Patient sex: M
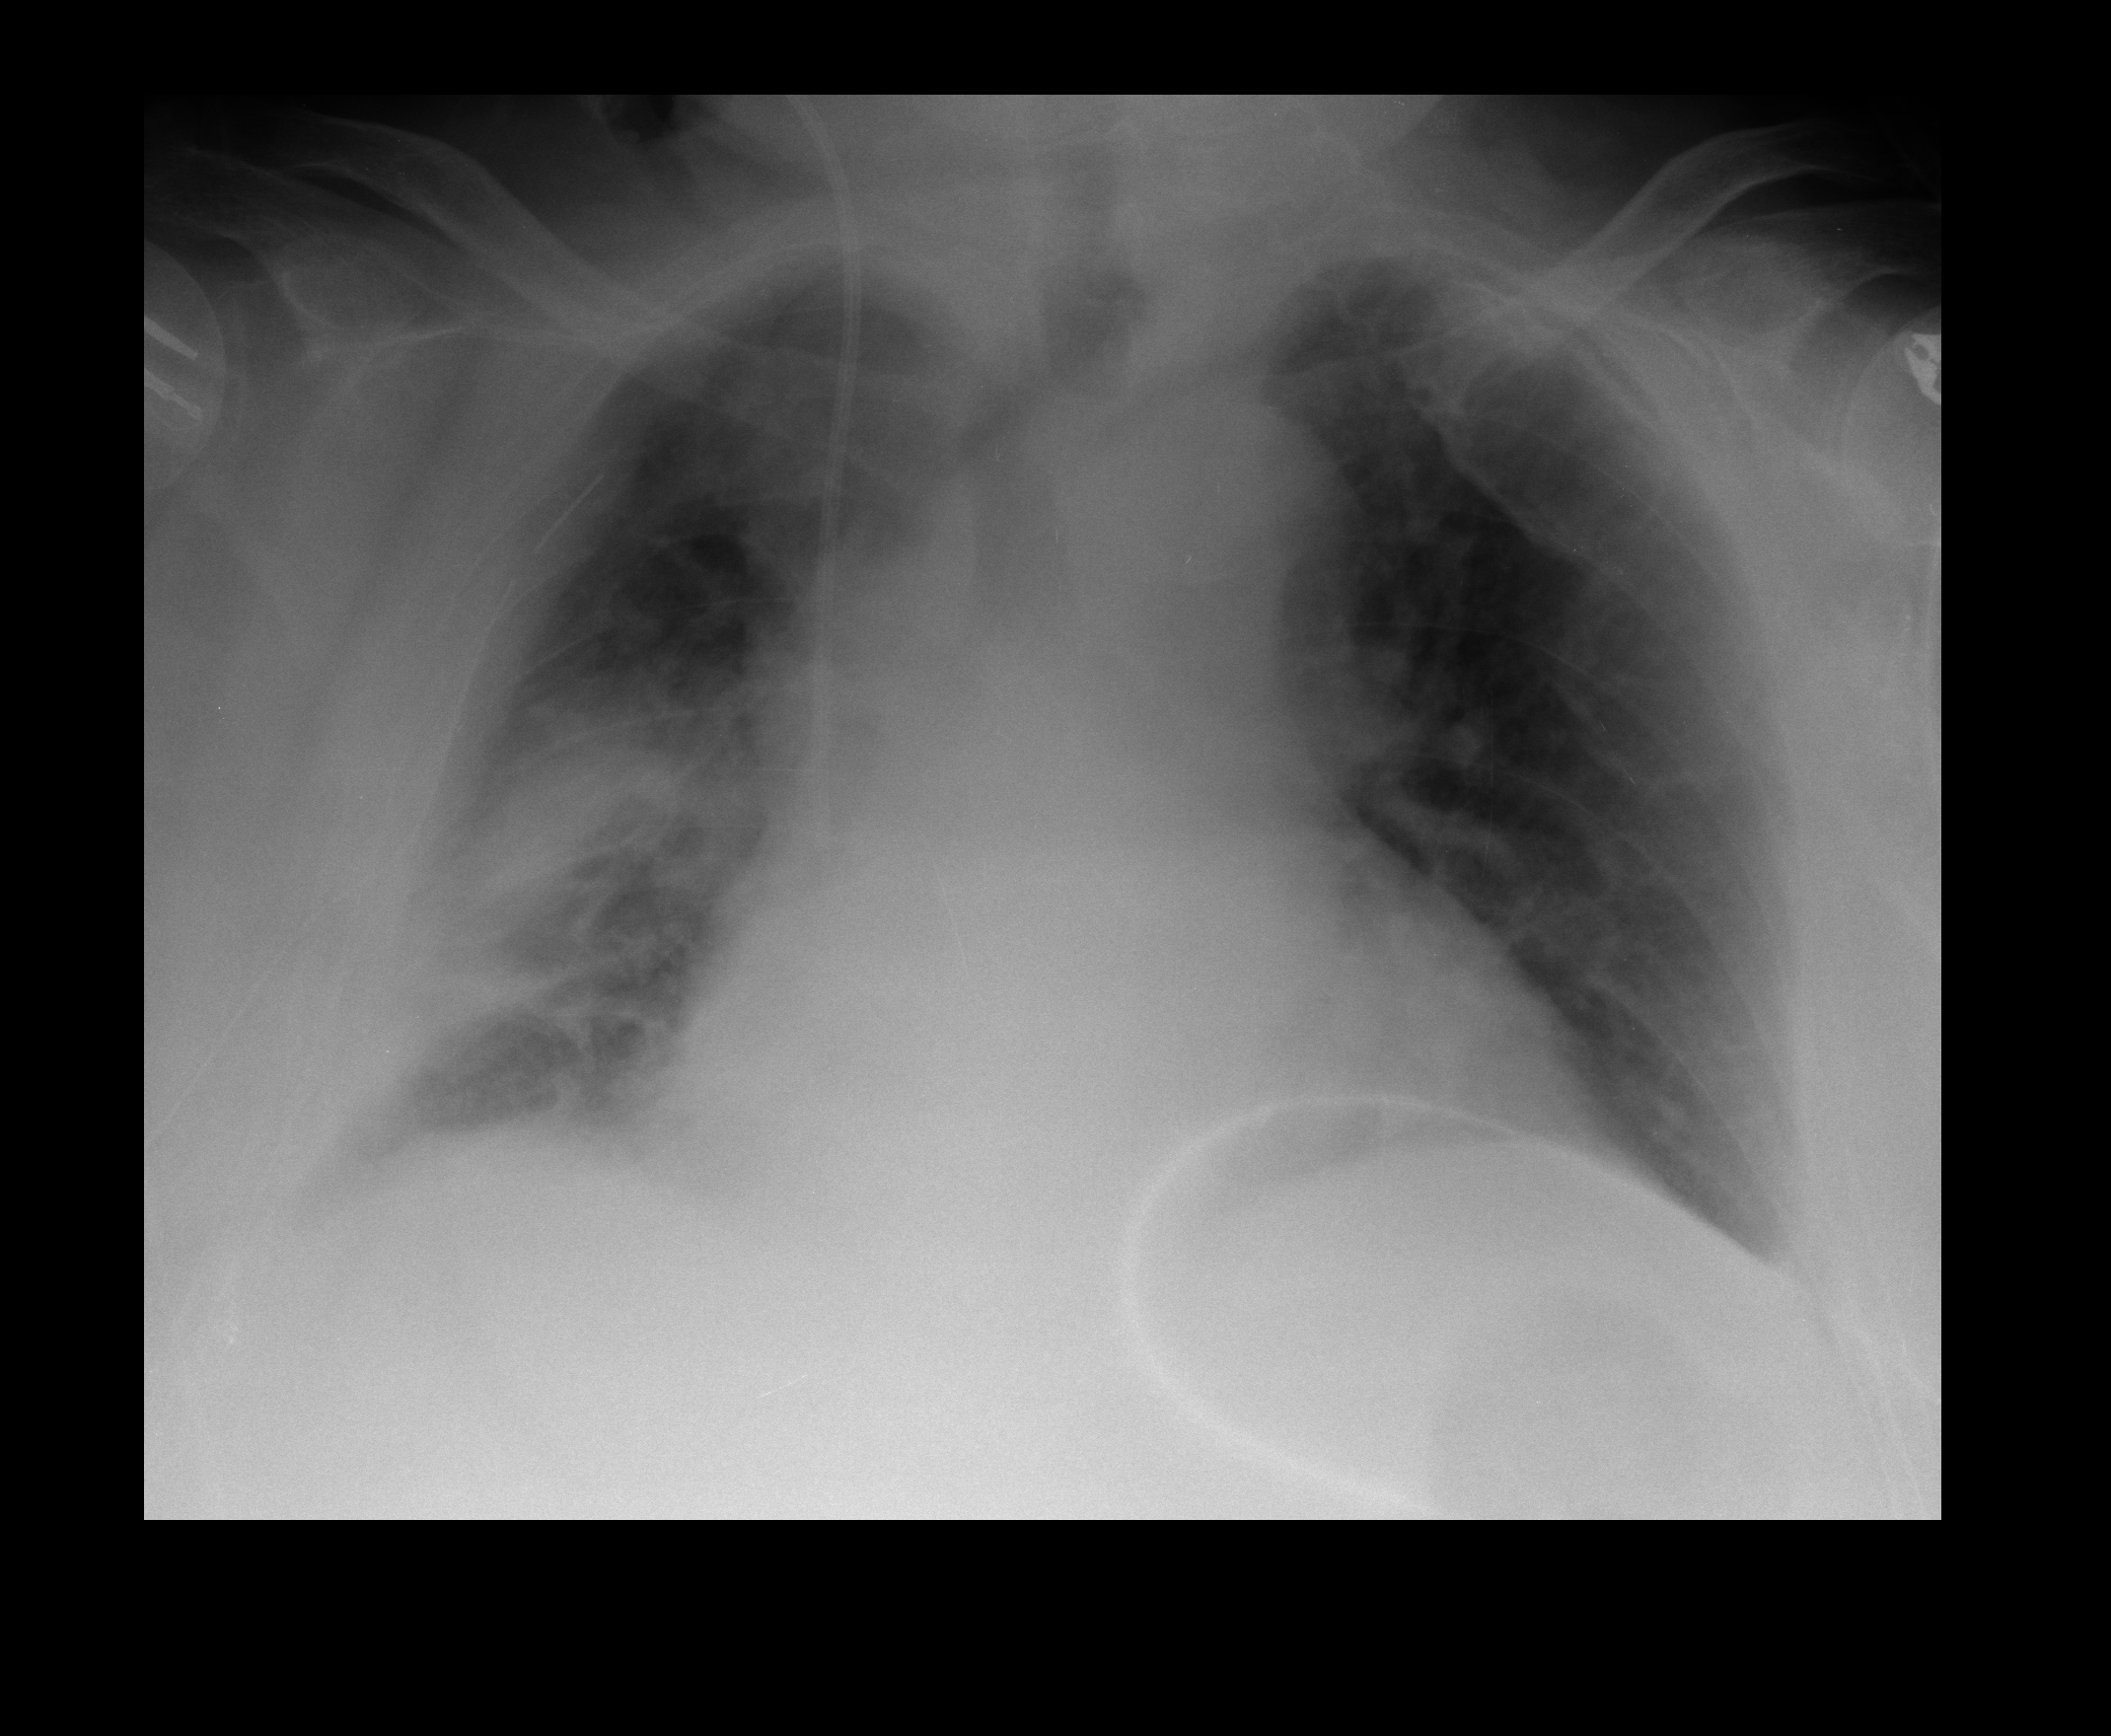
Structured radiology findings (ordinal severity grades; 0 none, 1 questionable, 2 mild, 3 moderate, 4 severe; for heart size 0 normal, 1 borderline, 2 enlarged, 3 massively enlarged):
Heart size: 2
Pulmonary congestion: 0
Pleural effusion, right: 2
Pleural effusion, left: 1
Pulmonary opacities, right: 2
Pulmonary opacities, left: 2
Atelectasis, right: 3
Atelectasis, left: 2